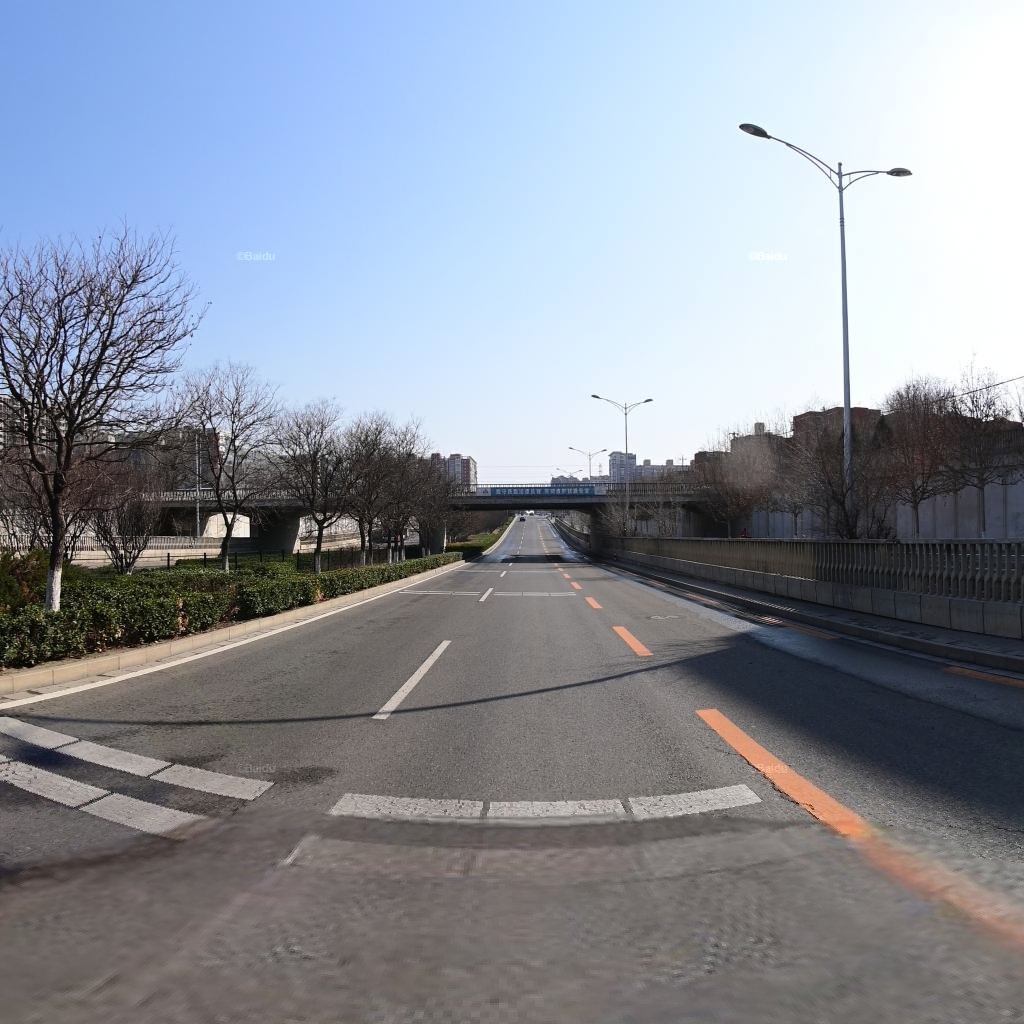
Region: Haidian
Road damage annotations: longitudinal crack, manhole cover